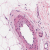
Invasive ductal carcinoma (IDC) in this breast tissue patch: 0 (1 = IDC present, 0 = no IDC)